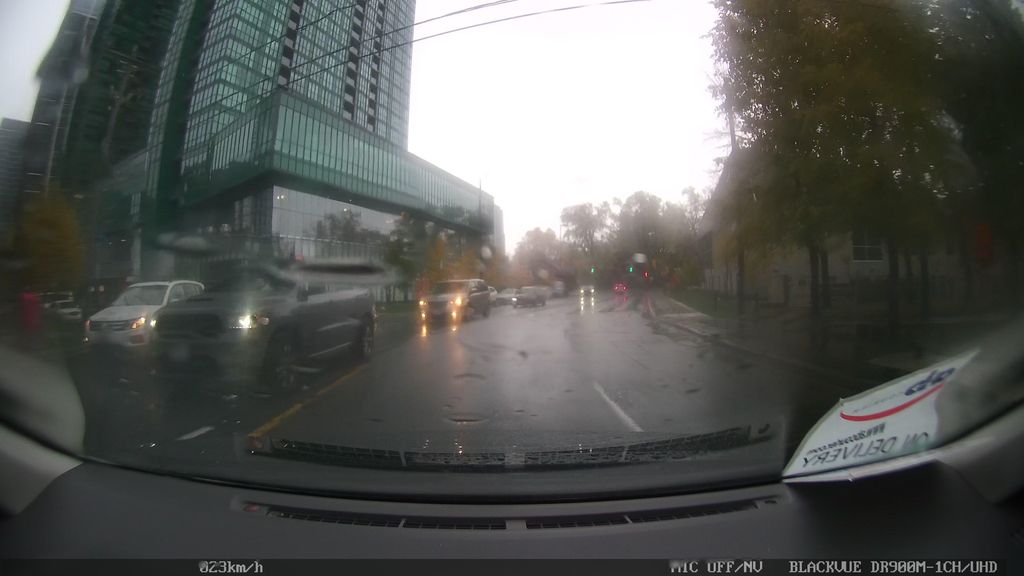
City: toronto